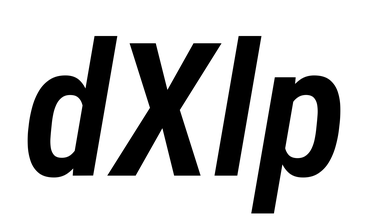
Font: Roboto-Italic_Condensed_SemiBold_Italic